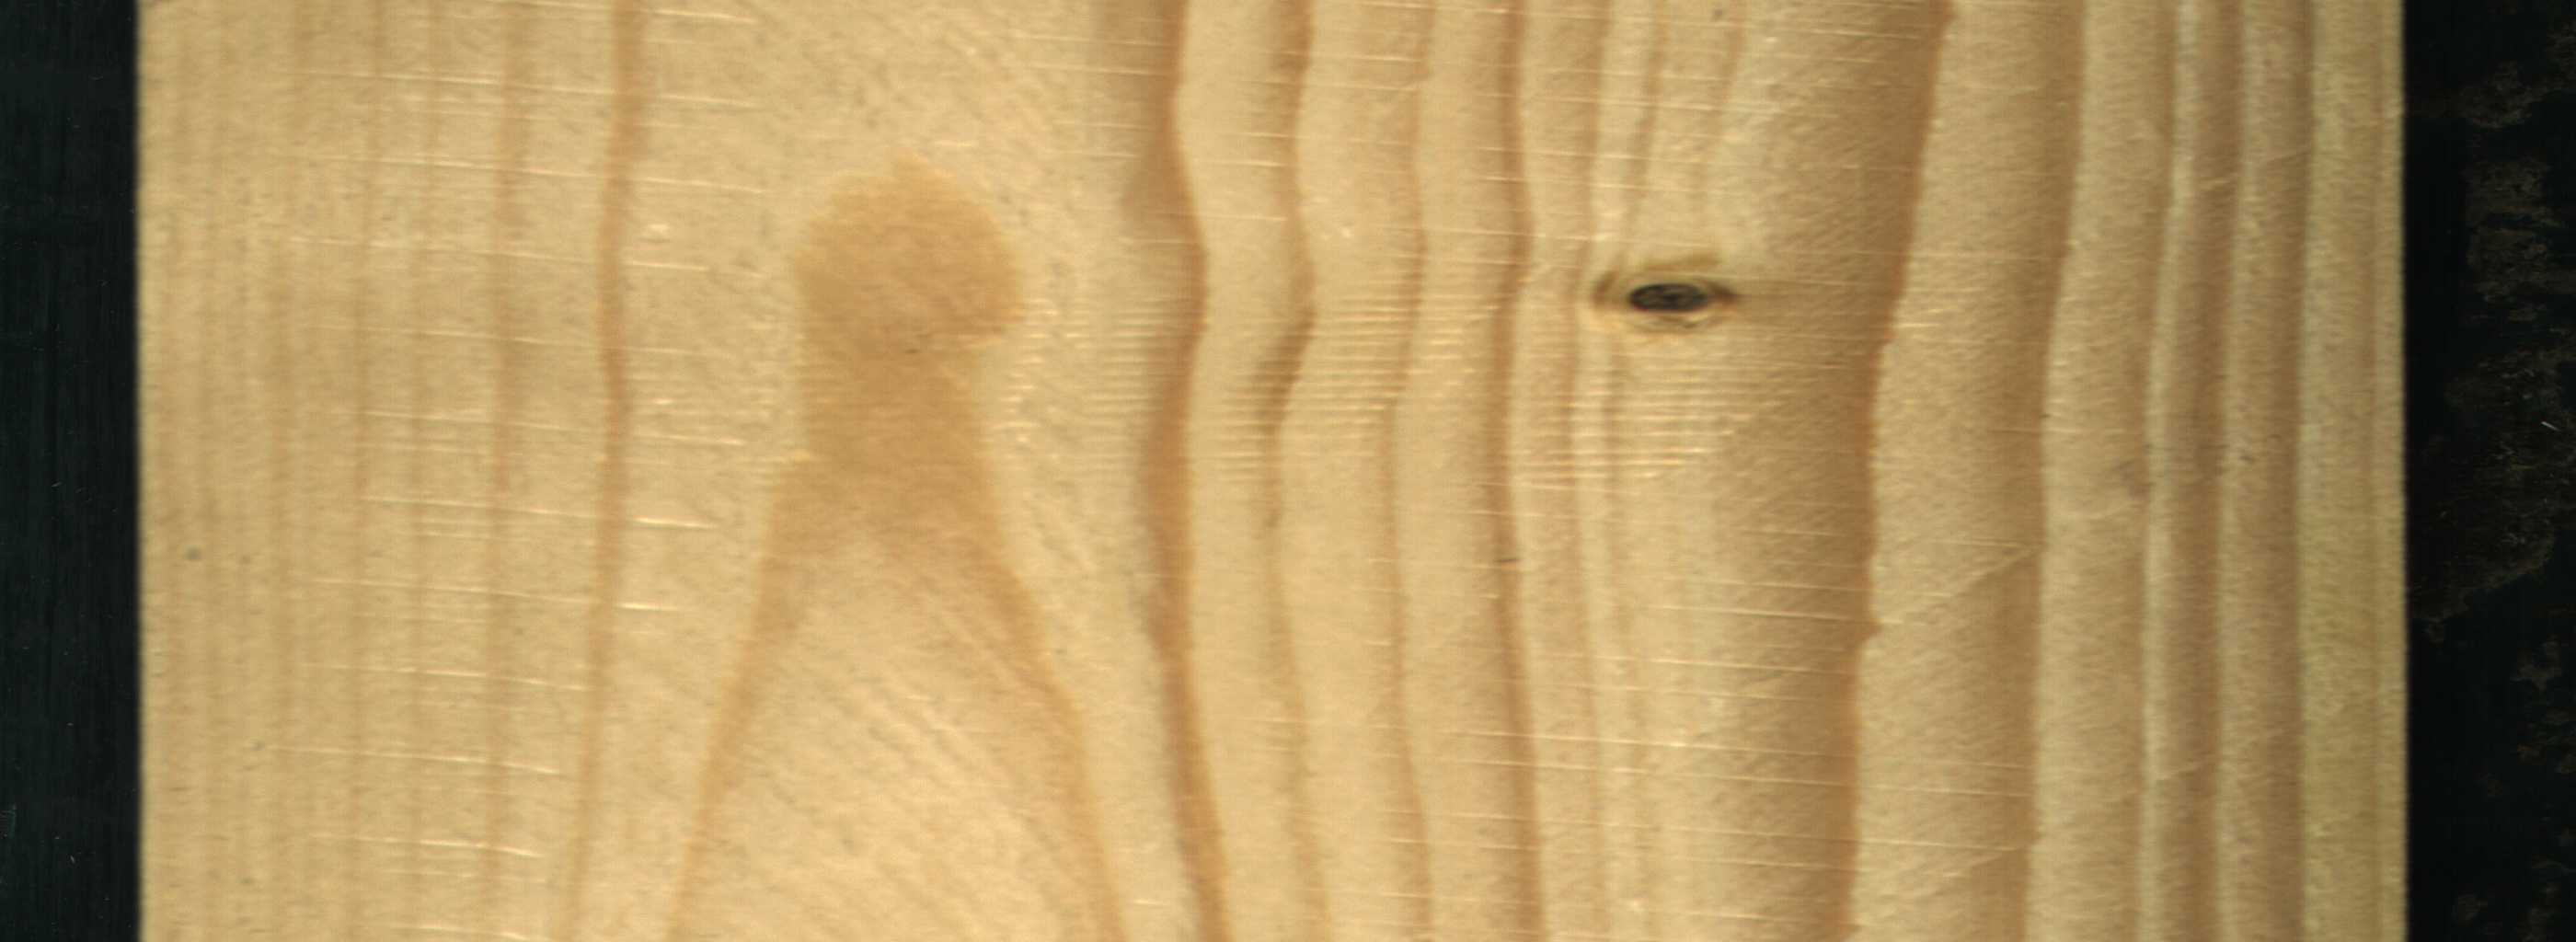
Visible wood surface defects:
Dead_Knot